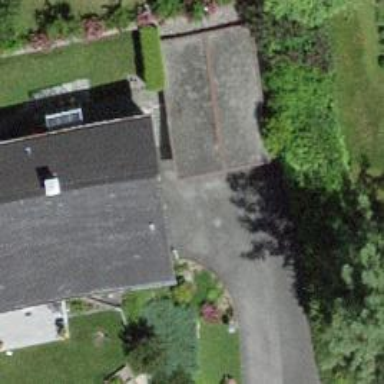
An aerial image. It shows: Garage building.